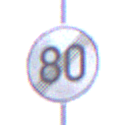
Verkehrszeichen: EndeGeschwindigkeit80
Umgebung: Outdoor, Beach
Tageszeit: SunriseSunset
Wetter: Overcast
Licht: Natural
Jahreszeit: NotSpecified
Kontrast: LowContrast